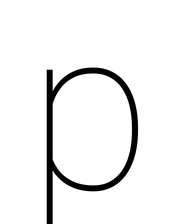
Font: Roboto_Thin